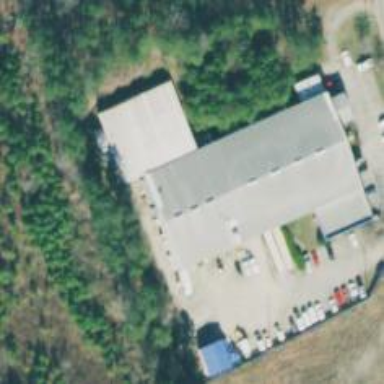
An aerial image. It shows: Industrial building with gabled metal roof.